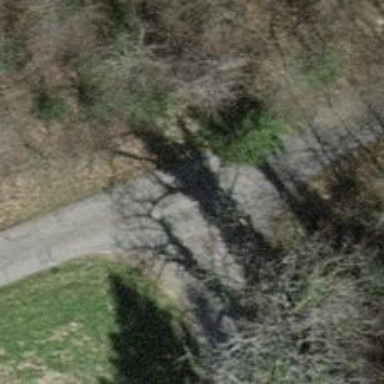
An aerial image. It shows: Asphalt road in residential area.